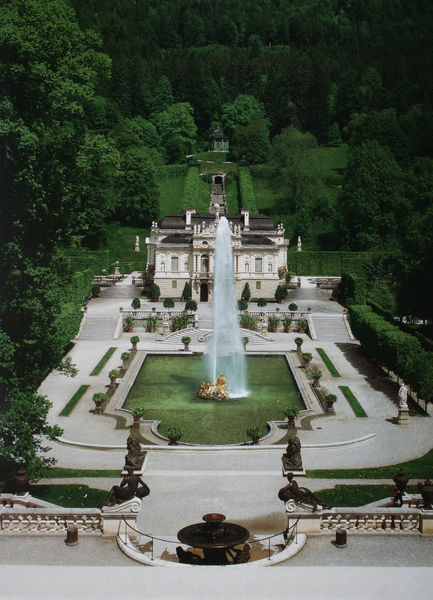
Titel: Blick vom Monopteros auf die Nord-Süd-Achse der Gesamtanlage mit der Großen Fontäne und der Hauptfassade des Schlosses Linderhof
Künstler: Georg Dollmann
Standort: Graswangtal
Institution: Schloss Linderhof
Schlagwörter: baum, dunkel, schatten, wasser, weiß, bäume, grün, teich, fenster, hell, licht, schwarz, terasse, anlage, dach, haus, park, rasen, schloss, weg, wiese, architektur, stein, hügel, büsche, sonne, wege, gold, pflanzen, wald, brunnen, kamin, schornstein, garten, springbrunnen, balkon, terrasse, bogen, fassade, hecke, hof, vogelperspektive, französisch, treppen, könig, symmetrie, streng, gerade, aufgang, geländer, hoch, foto, photographie, bayern, balustrade, symmetrisch, becken, strahl, spiegelverkehrt, photo, villa, geometrisch, skulpturen, herrschaftlich, landhaus, grotte, beet, grünfläche, achse, ballustrade, fontaine, fontäne, zierde, pavillion, brunne, treppens, royal, ludwig, spritz, zentriert, hecken, luftbild, wassser, ach, von oben, tufen, linderhof, schloss linderhof, fontane, schlossd, staztuen, formschnitt